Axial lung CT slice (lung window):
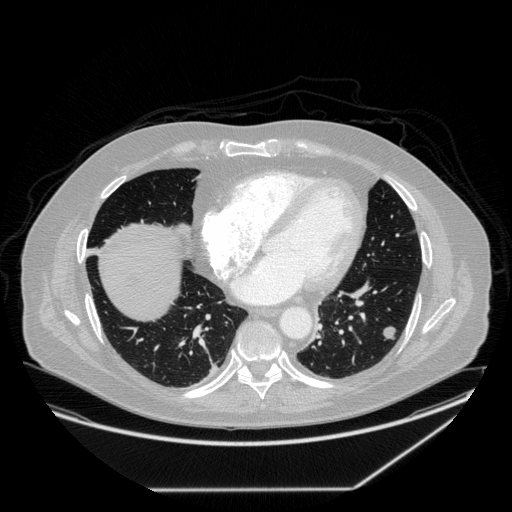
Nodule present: yes
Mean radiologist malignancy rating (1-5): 3.75